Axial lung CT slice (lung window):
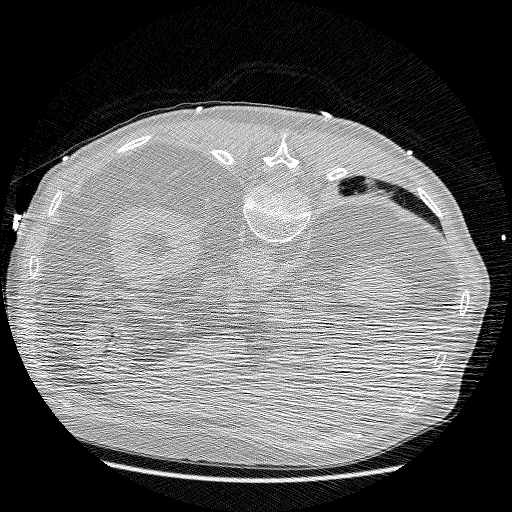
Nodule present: no